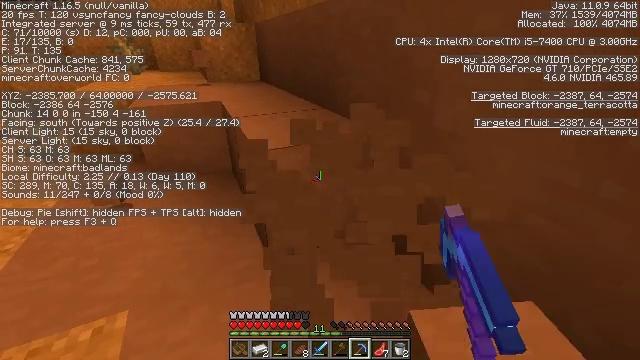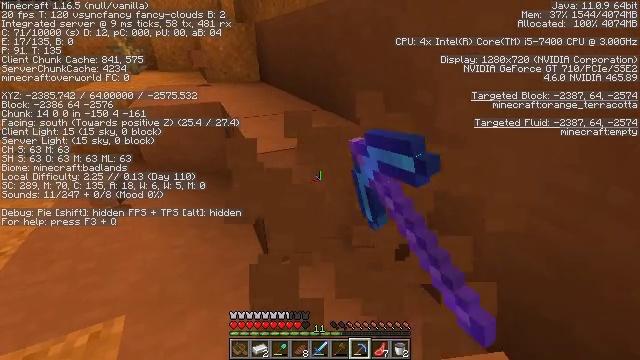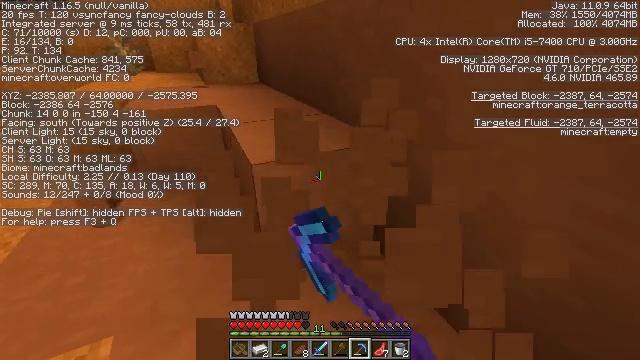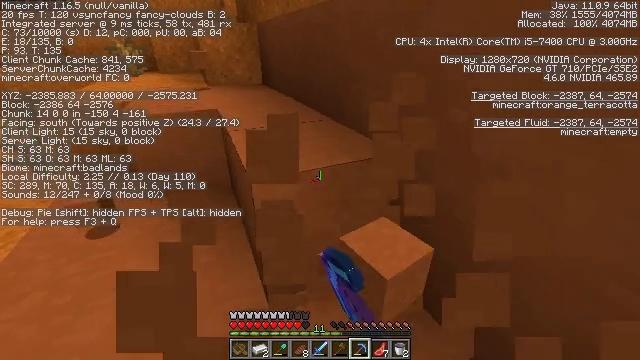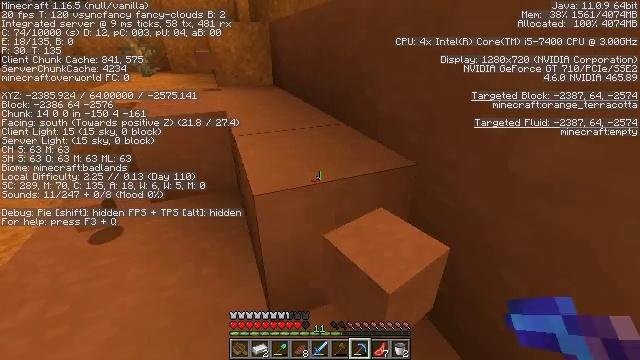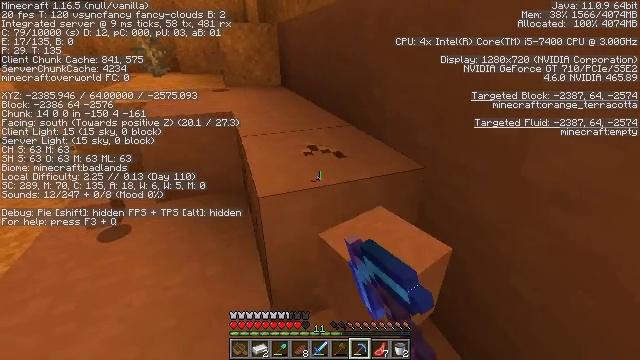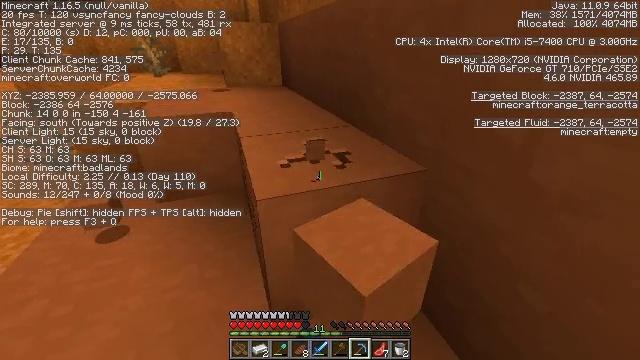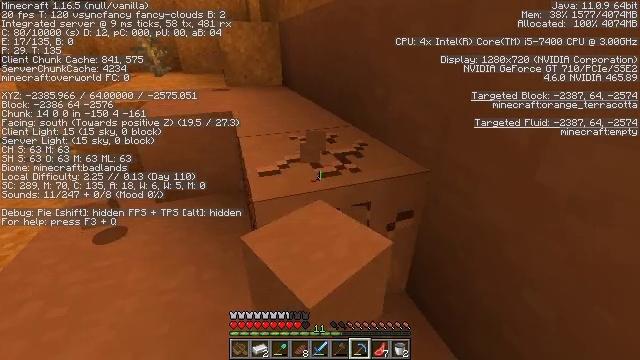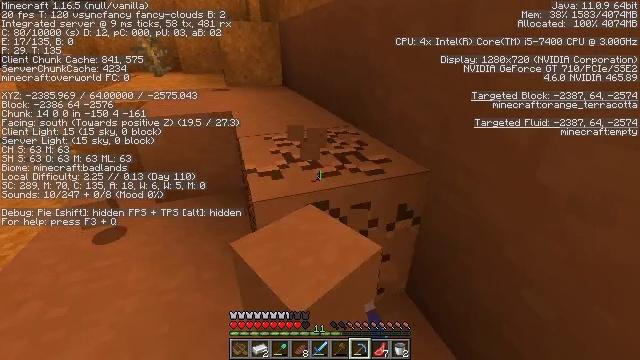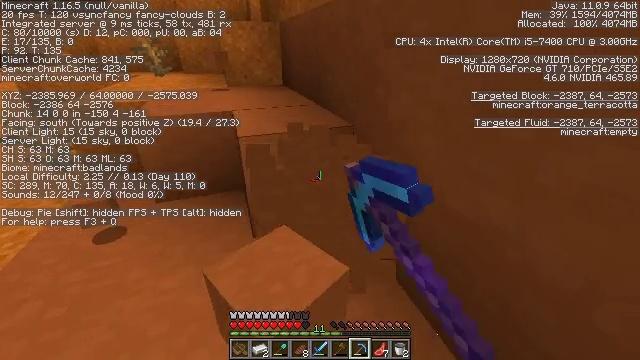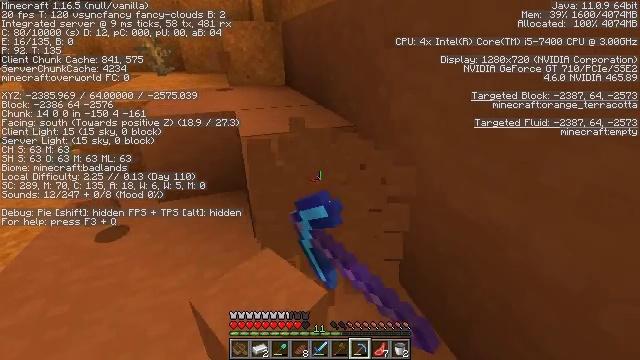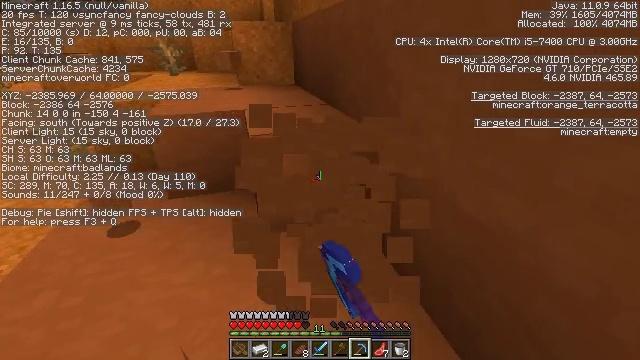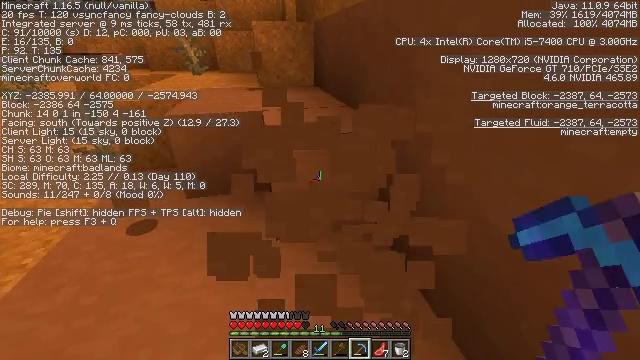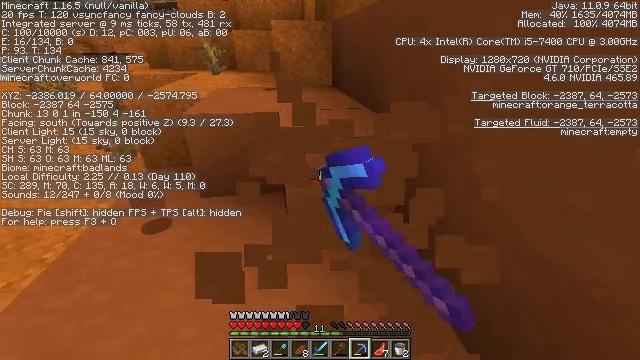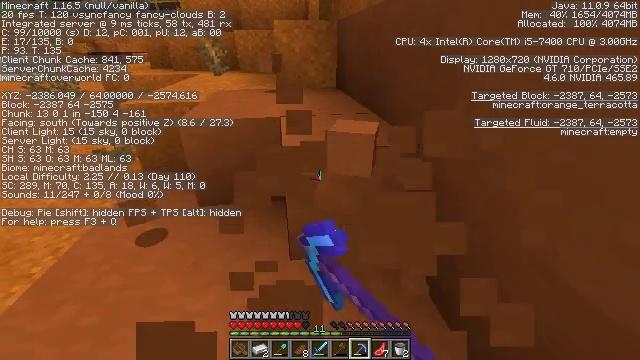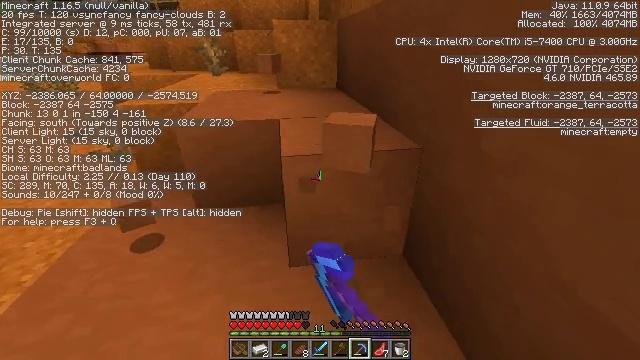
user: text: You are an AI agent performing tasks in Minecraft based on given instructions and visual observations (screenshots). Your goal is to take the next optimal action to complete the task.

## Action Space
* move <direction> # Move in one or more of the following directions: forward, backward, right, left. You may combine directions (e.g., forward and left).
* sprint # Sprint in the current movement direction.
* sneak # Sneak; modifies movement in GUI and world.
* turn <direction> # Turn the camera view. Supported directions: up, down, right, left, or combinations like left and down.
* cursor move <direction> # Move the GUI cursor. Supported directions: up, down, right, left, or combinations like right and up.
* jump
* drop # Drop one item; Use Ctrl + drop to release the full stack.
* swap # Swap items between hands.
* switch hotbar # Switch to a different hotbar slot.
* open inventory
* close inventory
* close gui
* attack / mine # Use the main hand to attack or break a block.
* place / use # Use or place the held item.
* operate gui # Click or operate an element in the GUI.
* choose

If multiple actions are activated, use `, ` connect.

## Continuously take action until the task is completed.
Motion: motion action
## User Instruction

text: Gather orange terracotta blocks.
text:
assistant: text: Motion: move forward, attack / mine
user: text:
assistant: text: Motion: move forward, attack / mine
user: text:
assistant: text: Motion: move forward, turn left, attack / mine
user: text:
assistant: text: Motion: turn left, attack / mine
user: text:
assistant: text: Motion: turn left, attack / mine
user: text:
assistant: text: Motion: attack / mine
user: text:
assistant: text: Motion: attack / mine
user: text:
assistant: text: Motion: attack / mine
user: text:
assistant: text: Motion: attack / mine
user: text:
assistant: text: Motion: attack / mine
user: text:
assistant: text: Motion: turn left, attack / mine
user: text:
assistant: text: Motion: move forward, turn left, attack / mine
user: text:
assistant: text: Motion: move forward, turn left, attack / mine
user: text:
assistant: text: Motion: move forward, attack / mine
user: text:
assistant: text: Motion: attack / mine
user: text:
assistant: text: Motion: attack / mine
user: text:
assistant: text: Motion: attack / mine
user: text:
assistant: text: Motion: attack / mine
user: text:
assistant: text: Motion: attack / mine
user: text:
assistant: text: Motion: move forward, attack / mine
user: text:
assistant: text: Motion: move forward, attack / mine
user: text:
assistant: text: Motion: move forward, attack / mine
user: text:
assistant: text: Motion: move forward, attack / mine
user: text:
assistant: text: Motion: attack / mine
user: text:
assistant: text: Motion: attack / mine
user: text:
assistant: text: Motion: turn left, attack / mine
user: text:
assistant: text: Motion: turn left, attack / mine
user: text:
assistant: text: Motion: attack / mine
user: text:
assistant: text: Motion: move forward, attack / mine
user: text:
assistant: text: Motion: move forward, attack / mine